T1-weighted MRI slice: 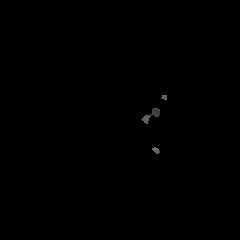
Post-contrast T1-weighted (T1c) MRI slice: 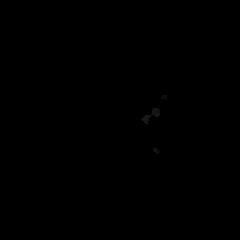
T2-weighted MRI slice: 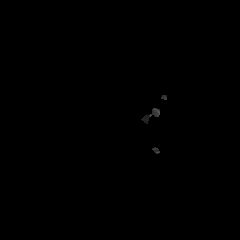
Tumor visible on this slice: no